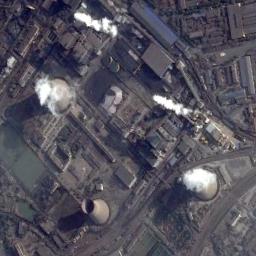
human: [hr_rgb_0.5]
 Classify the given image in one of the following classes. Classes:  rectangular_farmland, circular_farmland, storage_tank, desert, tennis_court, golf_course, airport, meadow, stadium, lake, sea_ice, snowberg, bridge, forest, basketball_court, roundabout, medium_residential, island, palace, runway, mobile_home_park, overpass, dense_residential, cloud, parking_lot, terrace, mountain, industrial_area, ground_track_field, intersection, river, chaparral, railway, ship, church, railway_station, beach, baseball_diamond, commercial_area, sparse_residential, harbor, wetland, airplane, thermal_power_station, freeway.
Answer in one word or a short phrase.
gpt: thermal_power_station